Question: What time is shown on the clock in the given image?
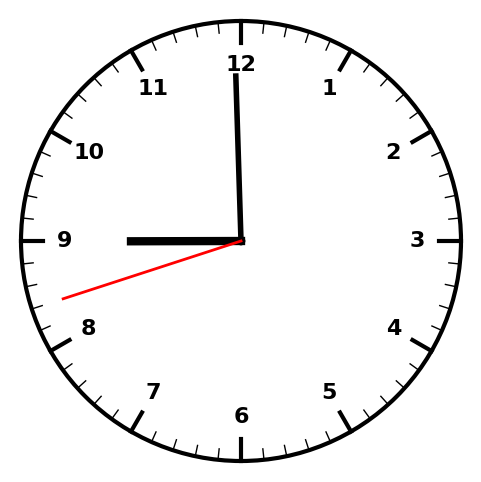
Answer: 08:59:42